Question: Option Menu show incorrectly on Custom Style map
The problem raised on an application in android
I have a custom theme on my app. The problem is that the option menu shows incorrectly ,so the option menu shows cut of on the screen.
I wondering why could happen?

This is my style file xml
'''
<style name="AppTheme" parent="@android:style/Theme.Holo.Light">
<item name="android:typeface">normal</item>
<item name="android:typeface">sans</item>
<item name="android:typeface">serif</item>
<item name="android:typeface">monospace</item>
<item name="android:actionBarItemBackground">@drawable/selectable_background_example</item>
<item name="android:popupMenuStyle">@style/PopupMenu.Example</item>
<item name="android:dropDownListViewStyle">@style/DropDownListView.Example</item>
<item name="android:actionBarTabStyle">@style/ActionBarTabStyle.Example</item>
<item name="android:actionDropDownStyle">@style/DropDownNav.Example</item>
<item name="android:actionBarStyle">@style/ActionBar.Solid.Example</item>
<item name="android:actionModeBackground">@drawable/cab_background_top_example</item>
<item name="android:actionModeSplitBackground">@drawable/cab_background_bottom_example</item>
<item name="android:actionModeCloseButtonStyle">@style/ActionButton.CloseMode.Example</item>
</style>
<style name="ActionBar.Solid.Example" parent="@android:style/Widget.Holo.Light.ActionBar.Solid">
<item name="android:background">@drawable/ab_solid_example</item>
<item name="android:backgroundStacked">@drawable/ab_stacked_solid_example</item>
<item name="android:backgroundSplit">@drawable/ab_bottom_solid_example</item>
<item name="android:progressBarStyle">@style/ProgressBar.Example</item>
</style>
<style name="ActionBar.Transparent.Example" parent="@android:style/Widget.Holo.Light.ActionBar">
<item name="android:background">@drawable/ab_transparent_example</item>
<item name="android:progressBarStyle">@style/ProgressBar.Example</item>
</style>
<style name="PopupMenu.Example" parent="@android:style/Widget.Holo.Light.ListPopupWindow">
<item name="android:popupBackground">@drawable/menu_dropdown_panel_example</item>
</style>
<style name="DropDownListView.Example" parent="@android:style/Widget.Holo.Light.ListView.DropDown">
<item name="android:listSelector">@drawable/selectable_background_example</item>
</style>
<style name="ActionBarTabStyle.Example" parent="@android:style/Widget.Holo.Light.ActionBar.TabView">
<item name="android:background">@drawable/tab_indicator_ab_example</item>
</style>
<style name="DropDownNav.Example" parent="@android:style/Widget.Holo.Light.Spinner">
<item name="android:background">@drawable/spinner_background_ab_example</item>
<item name="android:popupBackground">@drawable/menu_dropdown_panel_example</item>
<item name="android:dropDownSelector">@drawable/selectable_background_example</item>
</style>
<style name="ProgressBar.Example" parent="@android:style/Widget.Holo.Light.ProgressBar.Horizontal">
<item name="android:progressDrawable">@drawable/progress_horizontal_example</item>
</style>
<style name="ActionButton.CloseMode.Example" parent="@android:style/Widget.Holo.Light.ActionButton.CloseMode">
<item name="android:background">@drawable/btn_cab_done_example</item>
</style>
<!-- this style is only referenced in a Light.DarkActionBar based theme -->
<style name="Theme.Example.Widget" parent="@android:style/Theme.Holo">
<item name="android:popupMenuStyle">@style/PopupMenu.Example</item>
<item name="android:dropDownListViewStyle">@style/DropDownListView.Example</item>
</style>
'''
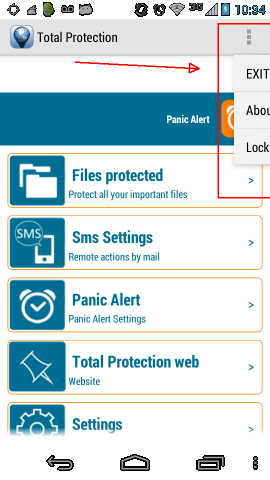
Answer: For any ones that have this same trouble, the solution , in my case , was solved by added this line in the manifest file.
'''
<supports-screens
android:anyDensity="true" />
'''